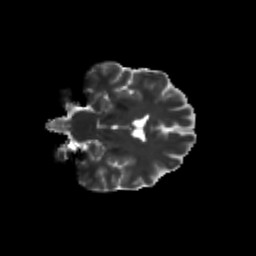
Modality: T2w
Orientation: coronal
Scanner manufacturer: siemens
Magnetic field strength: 3 T
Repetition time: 9.2 s
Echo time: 0.084 s